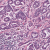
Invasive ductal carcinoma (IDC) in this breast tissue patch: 1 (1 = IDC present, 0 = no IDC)